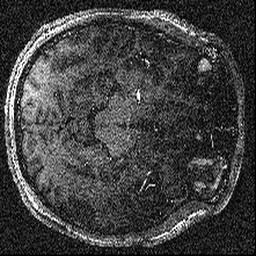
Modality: T1w
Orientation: axial
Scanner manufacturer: siemens
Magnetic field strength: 6.98 T
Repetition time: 3.58 s
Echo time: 0.00241 s